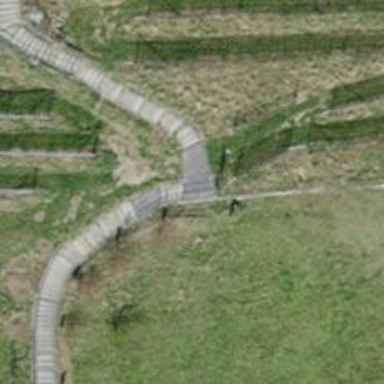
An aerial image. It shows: Road with steps.